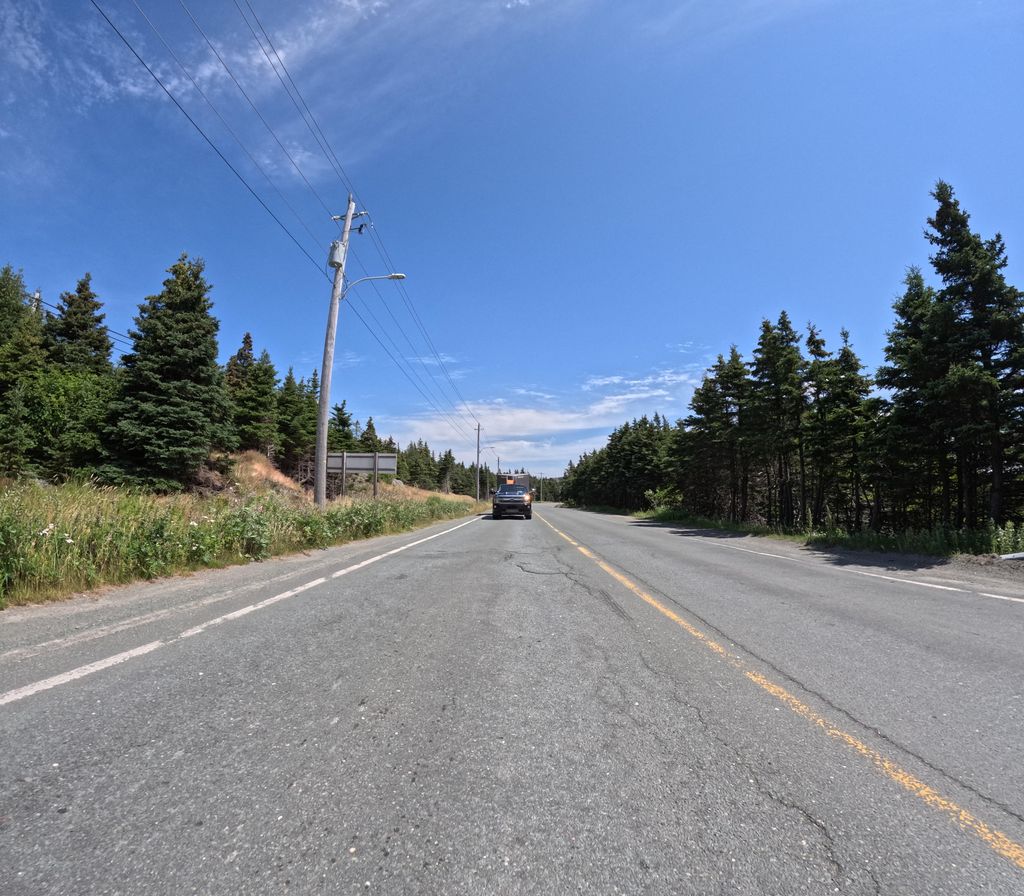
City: st_johns